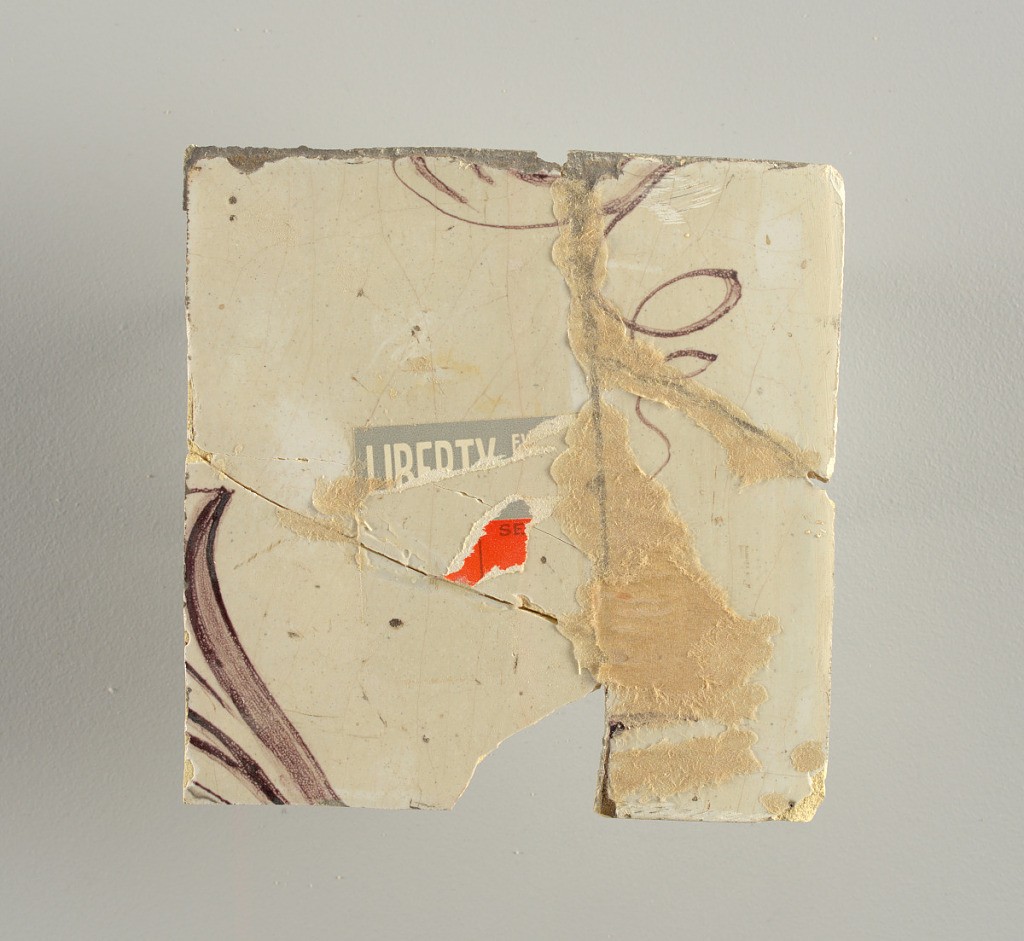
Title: Wall facing
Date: ca. 1725
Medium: tin-glazed earthenware, underglaze
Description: Running design for a frieze or a dado, composed of scrolls of foliage and strapwork, and four repeating motifs--a seated woman in a small upright oval medallion, a putto seated on a rocailled base, and strapwork in axial pattern.  The various panels, A to F, show various repeats of the same design, all being five tiles high and a varying number of tiles wide.